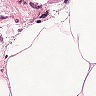
Metastatic tissue present: no